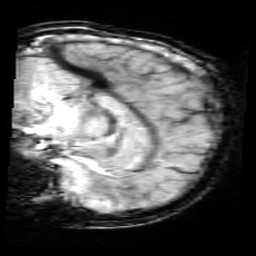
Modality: SWI
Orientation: sagittal
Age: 9
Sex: female
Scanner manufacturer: siemens
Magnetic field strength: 3 T
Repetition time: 0.027 s
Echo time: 0.02 s